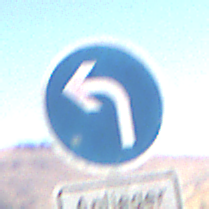
Verkehrszeichen: VorgeschriebeneFahrtrichtungLinks
Zusatzzeichen unten: PersonengruppenFrei1
Umgebung: Outdoor, Nature
Tageszeit: MorningAfternoon
Wetter: Clear
Licht: Natural
Jahreszeit: NotSpecified
Kontrast: HighContrast